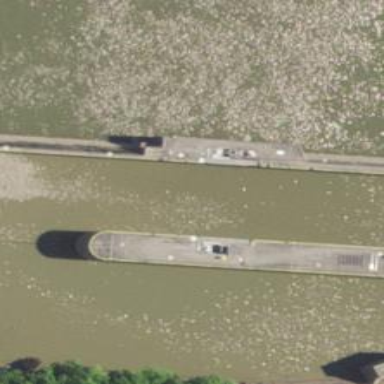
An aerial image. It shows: Lock gate along waterway.